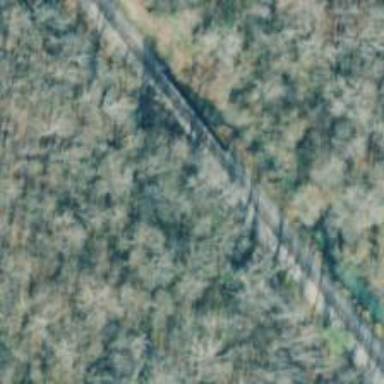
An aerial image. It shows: Railway track.